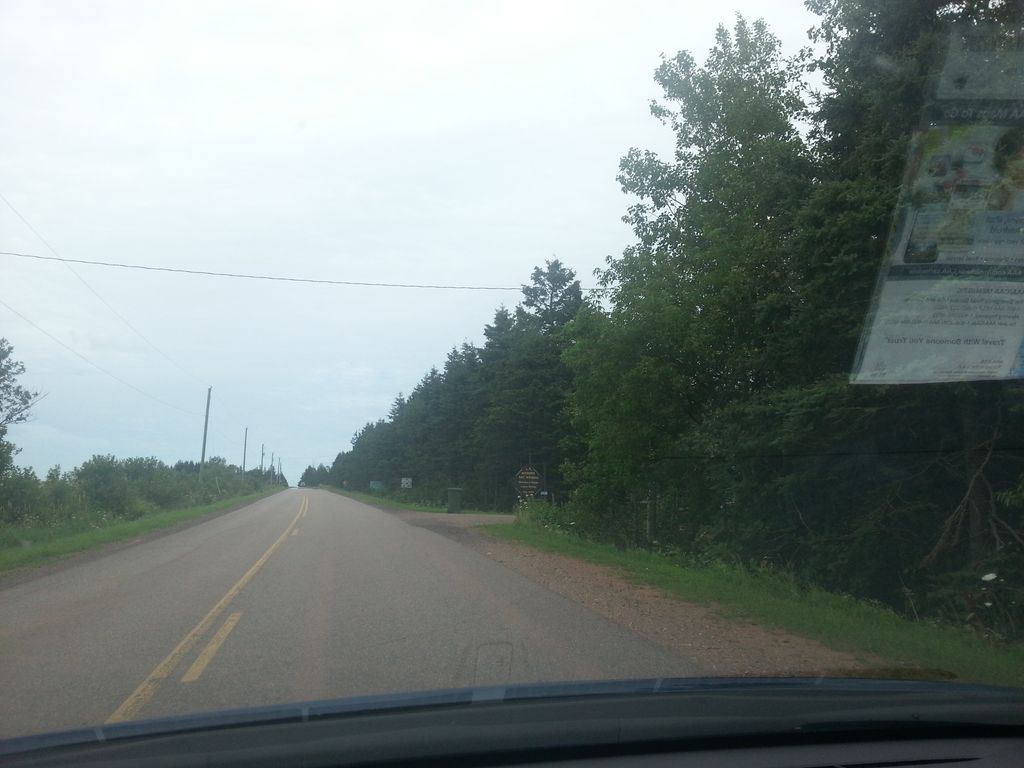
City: charlottetown